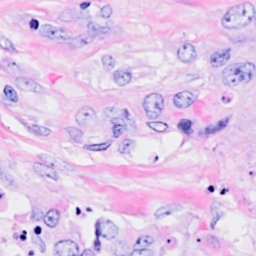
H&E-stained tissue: Breast